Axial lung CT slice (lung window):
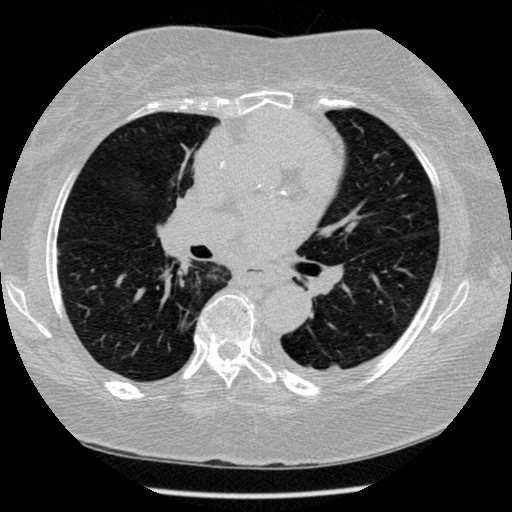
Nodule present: no